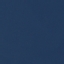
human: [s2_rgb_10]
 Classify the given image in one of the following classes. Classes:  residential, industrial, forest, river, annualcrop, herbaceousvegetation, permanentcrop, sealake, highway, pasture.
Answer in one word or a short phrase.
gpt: SeaLake